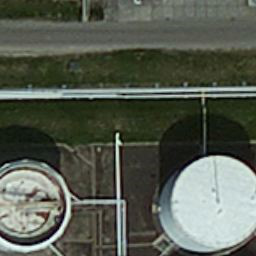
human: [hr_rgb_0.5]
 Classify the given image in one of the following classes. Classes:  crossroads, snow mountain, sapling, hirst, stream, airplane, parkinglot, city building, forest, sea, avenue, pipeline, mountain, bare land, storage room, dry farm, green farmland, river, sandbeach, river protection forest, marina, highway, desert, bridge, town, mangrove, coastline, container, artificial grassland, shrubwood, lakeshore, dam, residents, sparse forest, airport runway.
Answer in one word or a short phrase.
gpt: storage room